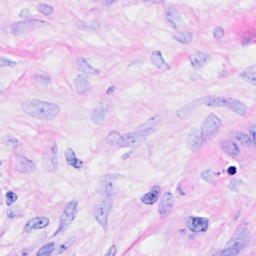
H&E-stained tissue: Breast